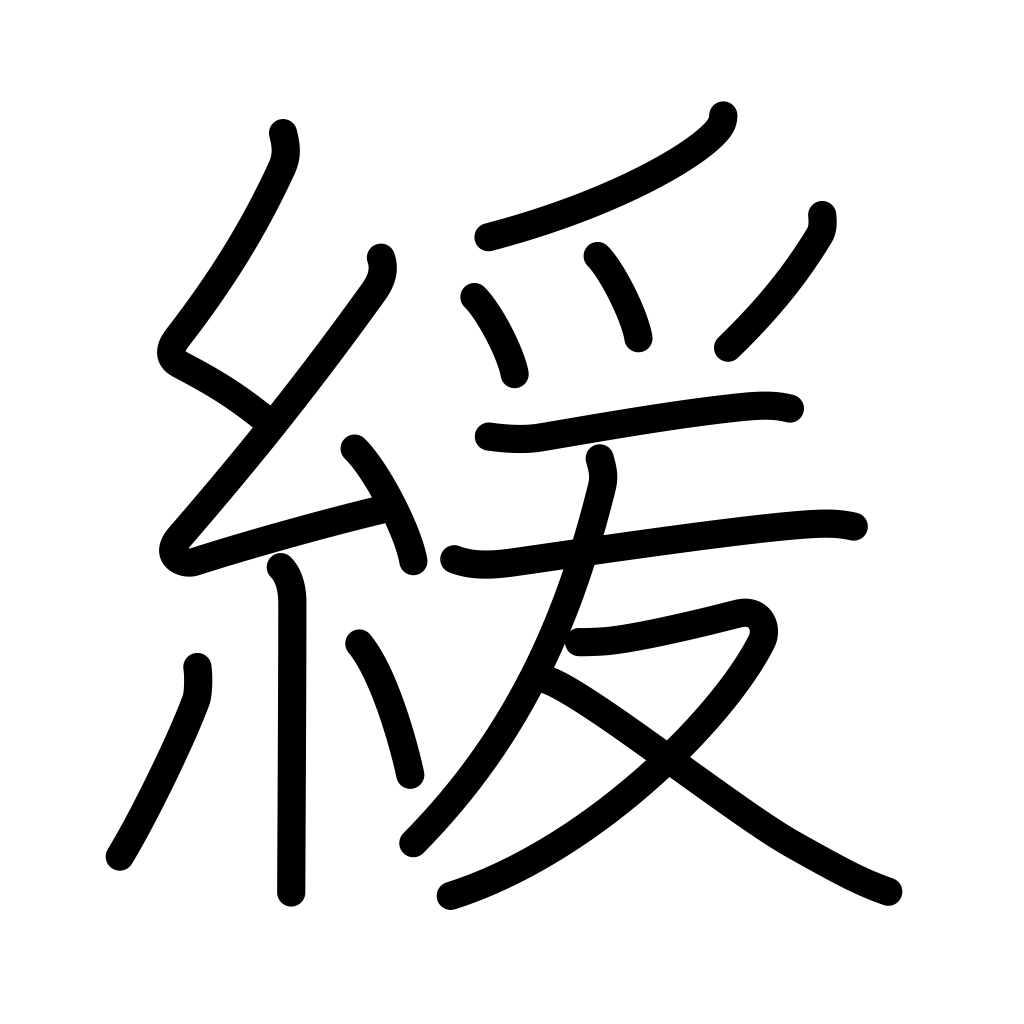
Meaning: slacken, loosen, relax, lessen, be moderate, ease